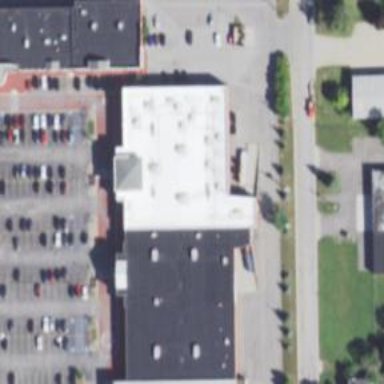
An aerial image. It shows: Building.